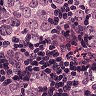
Metastatic tissue present: yes